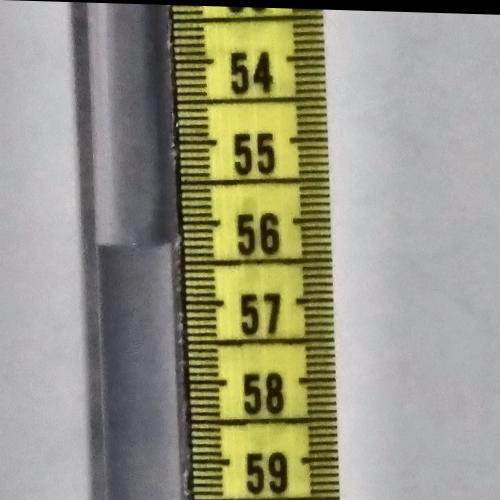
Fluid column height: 56.3 cm